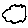
Label: cloud